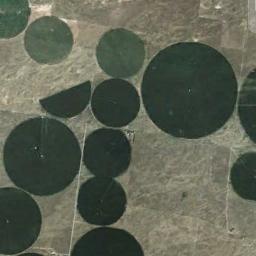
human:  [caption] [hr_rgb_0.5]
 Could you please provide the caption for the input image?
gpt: Some green circle farmland are in the bare land .

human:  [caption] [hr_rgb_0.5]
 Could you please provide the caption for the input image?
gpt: Several dark green circular farmlands with different radii and a fan-shaped farmlands are surrounded by wasteland and some roads beside .

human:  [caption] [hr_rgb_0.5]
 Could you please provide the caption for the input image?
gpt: Round fields are green .

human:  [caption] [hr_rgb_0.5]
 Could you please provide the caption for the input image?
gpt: Many circular green fields of various sizes, Including semicircles .

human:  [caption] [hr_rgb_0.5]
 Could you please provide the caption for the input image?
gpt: There are many green circular farmlands of different sizes among a wasteland .